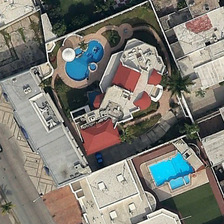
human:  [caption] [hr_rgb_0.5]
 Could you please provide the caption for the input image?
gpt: some buildings with two swimming pools are near a road in a resort .

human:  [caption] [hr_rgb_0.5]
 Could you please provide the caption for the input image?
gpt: some buildings with two swimming pools are near a road in a resort .

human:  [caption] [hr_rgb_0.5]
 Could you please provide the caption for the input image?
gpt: some buildings with two swimming pools are near a road in a resort .

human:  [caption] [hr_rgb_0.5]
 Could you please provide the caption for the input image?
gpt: some buildings with two swimming pools are near a road in a resort .

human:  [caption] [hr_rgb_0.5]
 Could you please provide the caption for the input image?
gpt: some buildings with two swimming pools are near a road in a resort .